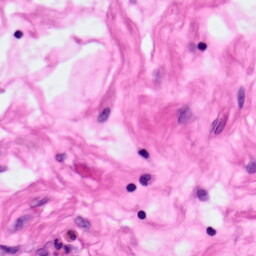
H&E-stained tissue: Pancreatic